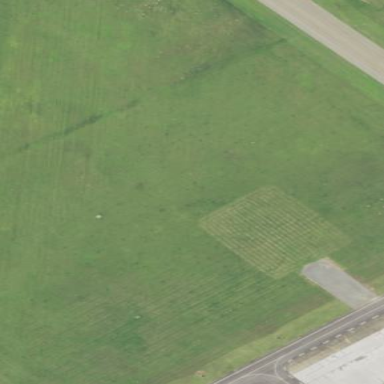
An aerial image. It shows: Area covered with grass.